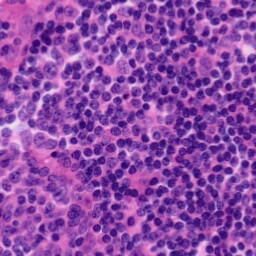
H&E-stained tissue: Tonsil